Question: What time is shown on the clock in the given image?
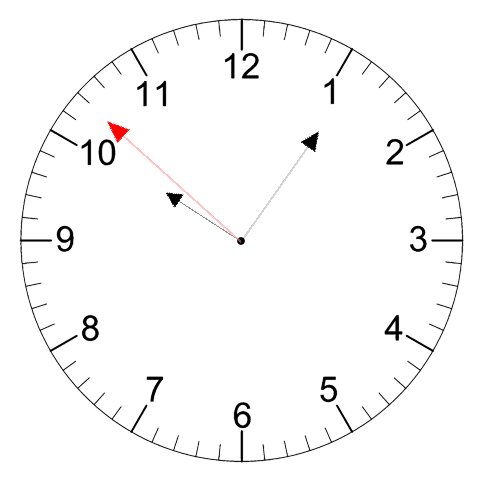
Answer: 10:05:52